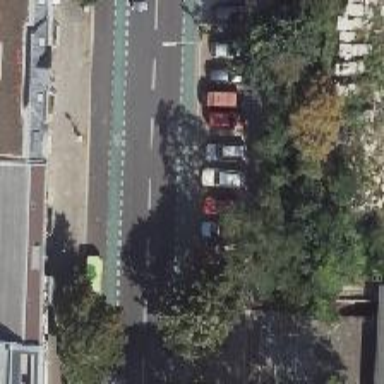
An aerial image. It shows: Secondary road with separate asphalt sidewalk and green cycle lanes marked.